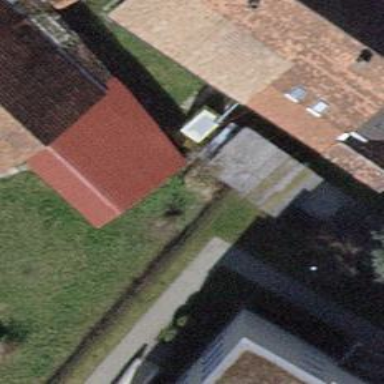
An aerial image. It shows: Shed building.